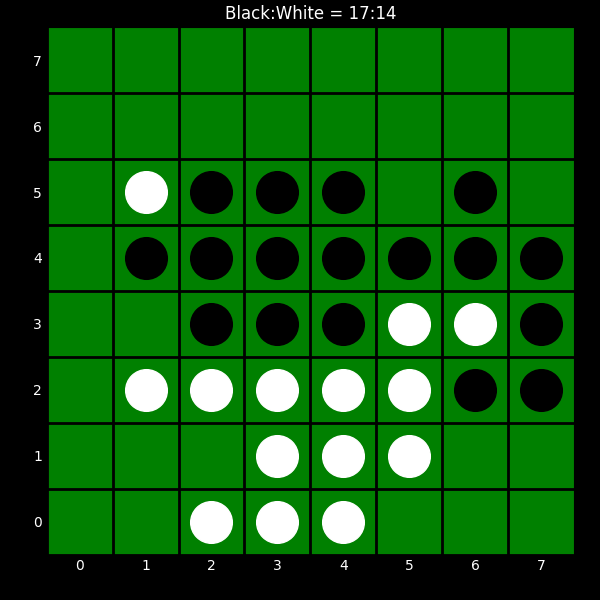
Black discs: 17
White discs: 14